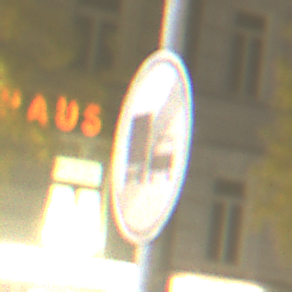
Verkehrszeichen: EndeUeberholverbotKraftfahrzeuge
Umgebung: Outdoor, Urban
Tageszeit: Night
Wetter: Clear
Licht: Artificial
Jahreszeit: NotSpecified
Kontrast: HighContrast